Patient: sex M, age 48
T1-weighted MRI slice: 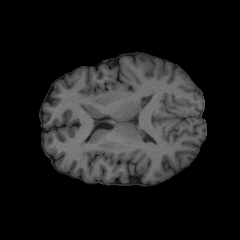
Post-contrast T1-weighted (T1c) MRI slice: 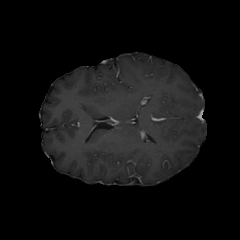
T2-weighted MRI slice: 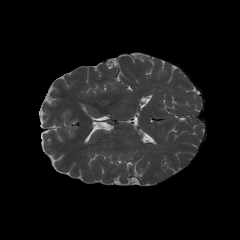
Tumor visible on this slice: no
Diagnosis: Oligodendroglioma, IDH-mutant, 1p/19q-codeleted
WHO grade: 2